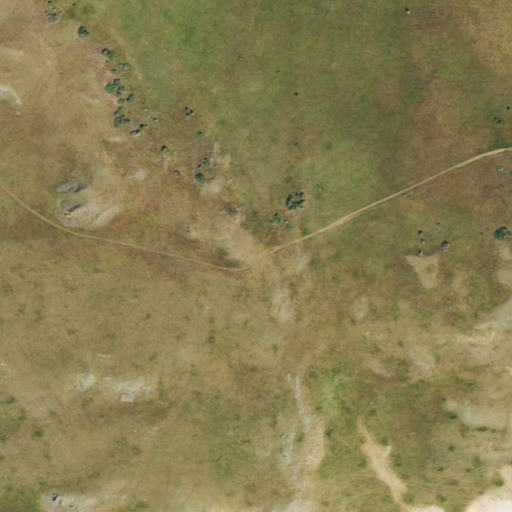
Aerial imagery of mountain in Colorado named Marble Mountain containing grassland and barren land